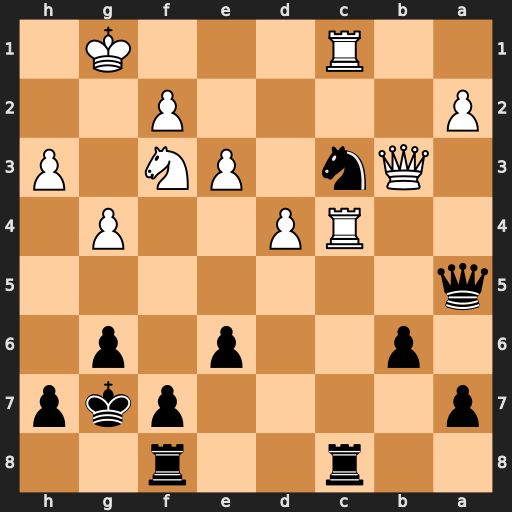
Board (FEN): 2r2r2/p4pkp/1p2p1p1/q7/2RP2P1/1Qn1PN1P/P4P2/2R3K1
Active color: b
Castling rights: -
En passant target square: -
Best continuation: Ne2+ Kg2 Nxc1